Question: This is my programming assignment. I need to find out the largest among the array of integers using a method written in 8086 programming language. This is my attempt :
'''
#include <iostream.h>
#include <conio.h>
int returnLargest(int a[])
{
int max;
asm mov si,offset a
for(int i=0;i<6;i++) //Assuming six numbers in the array...Can be set to a variable 'n' later
{
asm mov ax,[si]
asm mov max,ax
asm inc si
cout<<max<<"
"; //Just to see what is there in the memory location
}
asm mov si,offset a
asm mov cx,0000h
asm mov dx, [si]
asm mov cx,06h
skip: asm mov si,offset a
asm mov bx,[si]
asm mov max,bx
asm inc si
abc: asm mov bx,max
asm cmp [si],bx
asm jl ok
asm mov bx,[si]
asm mov max,bx
ok: asm loop abc
asm mov ax,max
return max;
}
void main()
{
clrscr();
int n;
int a[]={1,2,3,4,5,6};
n=returnLargest(a);
cout<<n; //Prints the largest
getch();
}
'''
The expected answer is
1
2
3
4
5
6
6. But what I get is this :
Here I sit down and think... Is'nt it the value at the index i of array actually stored in the memory? Because atleast we were taught that if a[i] is 12(say) then ith memory location has the number 12 written inside it.
Or if the value is'nt stored at the memory location, How do I write into the memory location so as to accomplish the desired task?
Also I request you all to link some material on net/paperback so as to brush-up on these concepts.
The same code in assembly works just fine...
'''
data segment
a db 01h,02h,03h,04h,05h,06h,'$'
max db ?
data ends
code segment
start:
assume cs:code,ds:data
mov ax,data
mov ds,ax
mov si,offset a
mov cx,0000h
back: mov dl,byte ptr [si]
cmp dl,'$'
je skip
inc cx
inc si
jmp back
skip: mov si,offset a
mov bl,byte ptr[si]
mov max,bl
inc si
abc: mov bl,max
cmp [si],bl
jl ok
mov bl,[si]
mov max,bl
ok: loop abc
mov al,max
int 03h
code ends
end start
'''
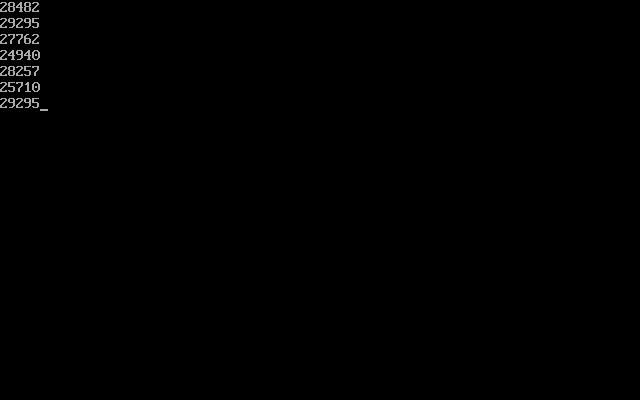
Answer: 'mov si,offset a' is incorrect. When you have a function parameter declared as 'int a[]', the function actually receives a pointer. Since you want the pointer value ('a') rather than its address ('&a' in C, 'offset a' in assembly), use 'mov si, a'.
Additionally, 'inc si' doesn't seem right - you need to increase 'si' by 'sizeof(int)' for each element.
Edit:
You are mixing C++ code ('for' loop, 'cout') with your assembly. The C++ code is likely to use the same registers, which would cause conflicts. You should avoid doing this.
You also need to find out which registers your function is allowed to change according to the calling convention used. If you use any registers which aren't allowed to change, you need to 'push' them at the beginning and 'pop' them at the end.